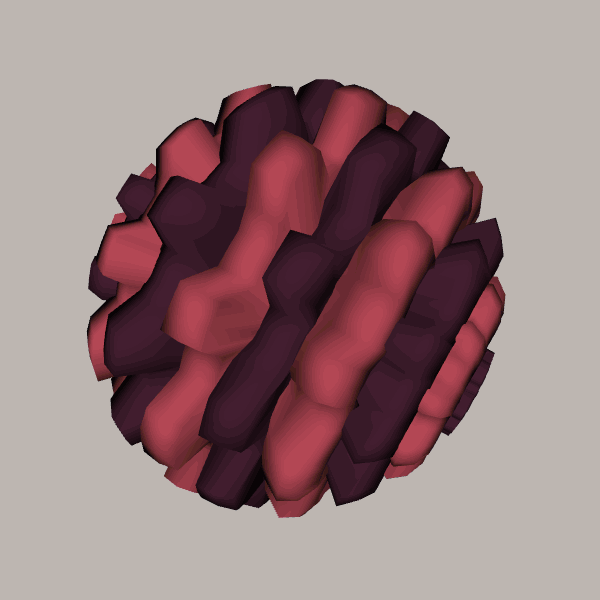
Background: light